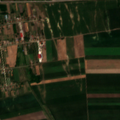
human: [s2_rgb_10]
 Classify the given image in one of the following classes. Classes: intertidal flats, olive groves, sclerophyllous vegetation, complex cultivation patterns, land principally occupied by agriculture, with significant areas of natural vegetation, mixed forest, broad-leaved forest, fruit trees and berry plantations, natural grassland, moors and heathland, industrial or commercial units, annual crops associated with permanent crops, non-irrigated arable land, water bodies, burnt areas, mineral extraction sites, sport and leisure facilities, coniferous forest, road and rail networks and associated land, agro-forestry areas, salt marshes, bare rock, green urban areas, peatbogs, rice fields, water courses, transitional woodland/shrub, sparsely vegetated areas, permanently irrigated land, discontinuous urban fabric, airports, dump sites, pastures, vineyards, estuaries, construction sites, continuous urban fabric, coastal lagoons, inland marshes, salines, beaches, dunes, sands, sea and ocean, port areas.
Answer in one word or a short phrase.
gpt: discontinuous urban fabric, non-irrigated arable land, pastures